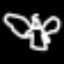
Label: angel